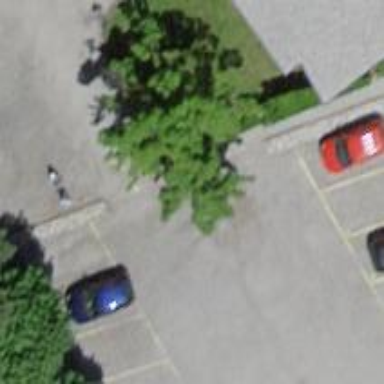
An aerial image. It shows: Road serving as parking aisle.